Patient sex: M
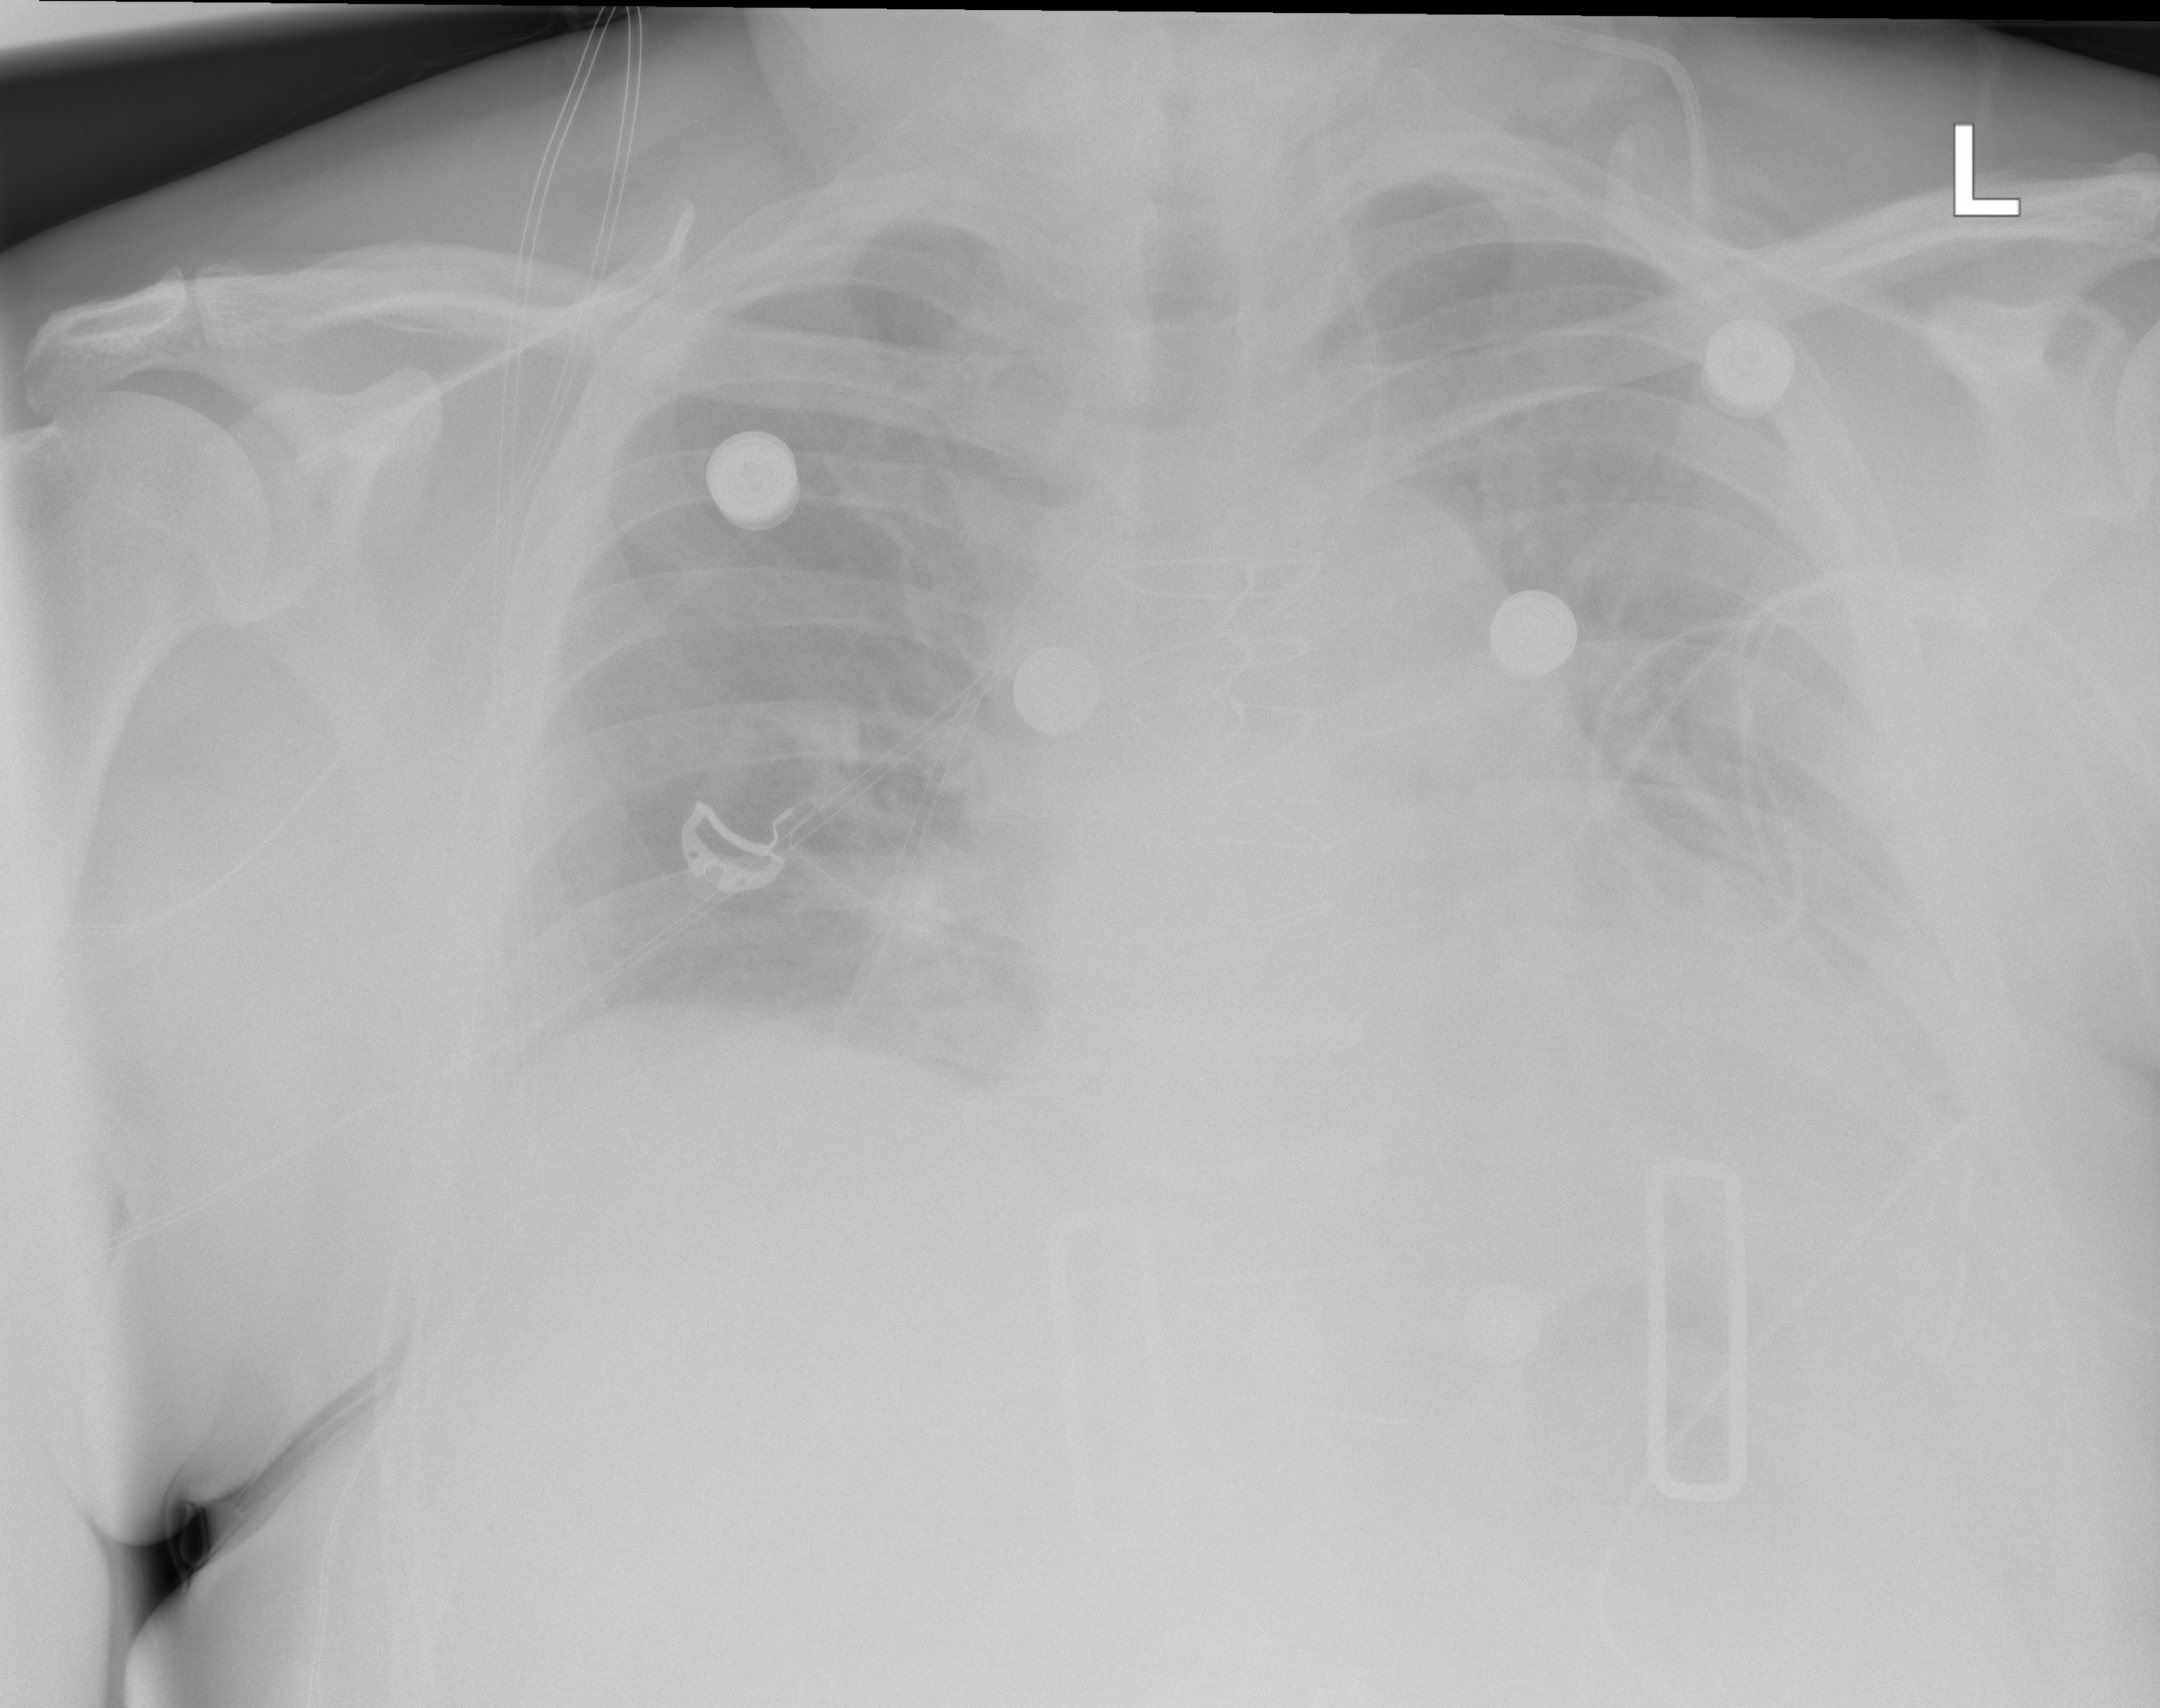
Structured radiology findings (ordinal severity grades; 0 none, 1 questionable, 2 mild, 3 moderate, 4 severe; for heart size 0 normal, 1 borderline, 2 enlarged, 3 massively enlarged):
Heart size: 2
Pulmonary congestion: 0
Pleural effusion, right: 2
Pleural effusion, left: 2
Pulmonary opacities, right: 0
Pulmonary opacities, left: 0
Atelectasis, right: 0
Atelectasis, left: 0